Field crop: tomato
Growth stage: 2
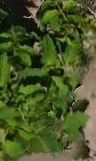
Species: tomato